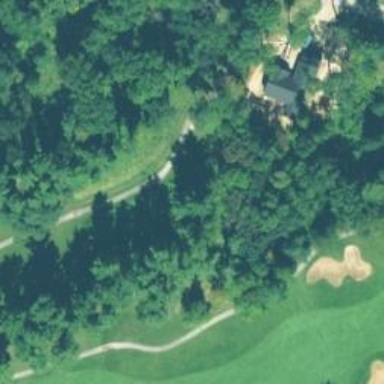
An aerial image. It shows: Grass area designated as golf tee.